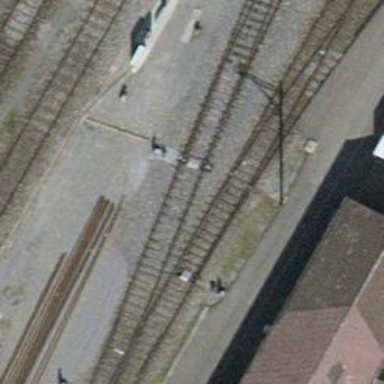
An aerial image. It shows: Single track railway in yard.